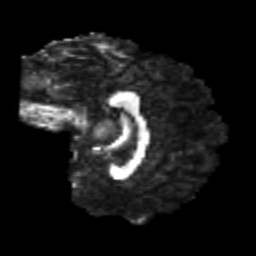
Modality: FA
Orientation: sagittal
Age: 24
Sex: male
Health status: healthy
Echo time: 0.074 s